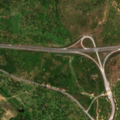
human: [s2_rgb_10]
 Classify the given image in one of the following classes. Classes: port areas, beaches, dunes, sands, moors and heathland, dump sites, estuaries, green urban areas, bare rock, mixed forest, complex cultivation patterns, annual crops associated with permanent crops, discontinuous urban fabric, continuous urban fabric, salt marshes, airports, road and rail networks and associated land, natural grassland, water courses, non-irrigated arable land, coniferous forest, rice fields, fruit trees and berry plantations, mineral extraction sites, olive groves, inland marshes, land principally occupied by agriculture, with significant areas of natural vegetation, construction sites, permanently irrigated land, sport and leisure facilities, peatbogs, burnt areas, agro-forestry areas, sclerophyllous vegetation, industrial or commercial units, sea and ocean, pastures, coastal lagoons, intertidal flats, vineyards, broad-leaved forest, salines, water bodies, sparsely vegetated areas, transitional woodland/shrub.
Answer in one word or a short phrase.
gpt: continuous urban fabric